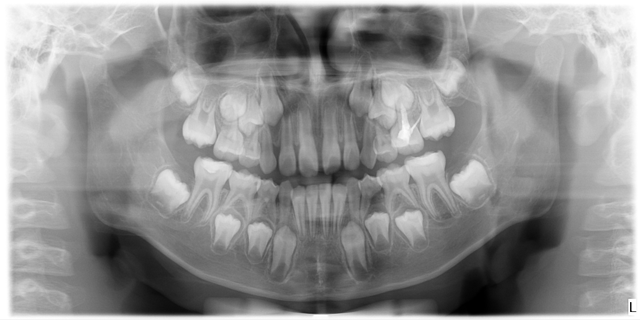
child